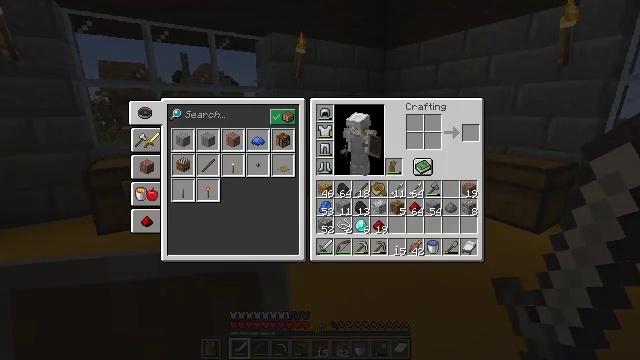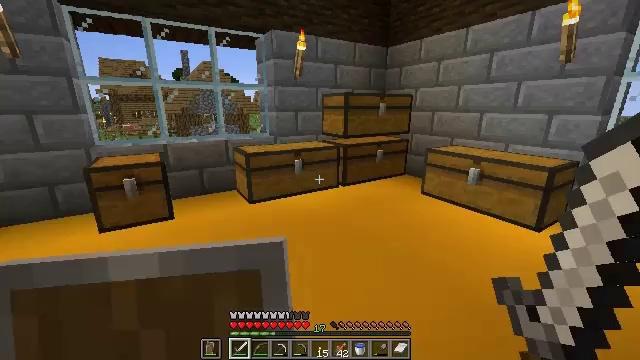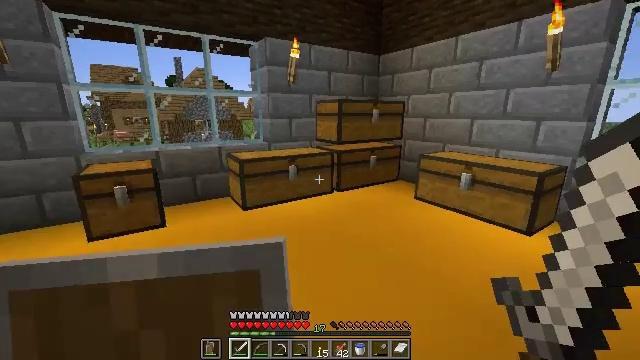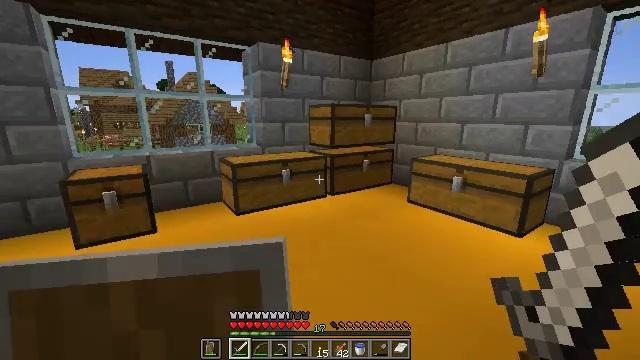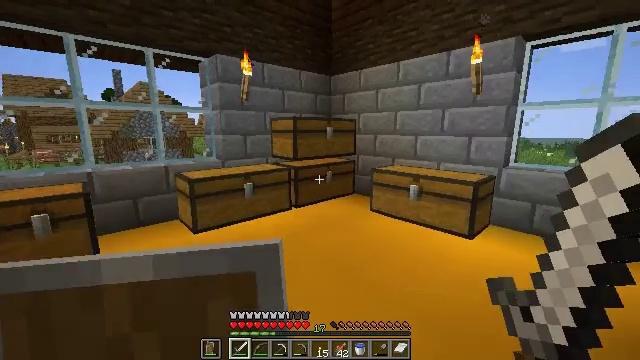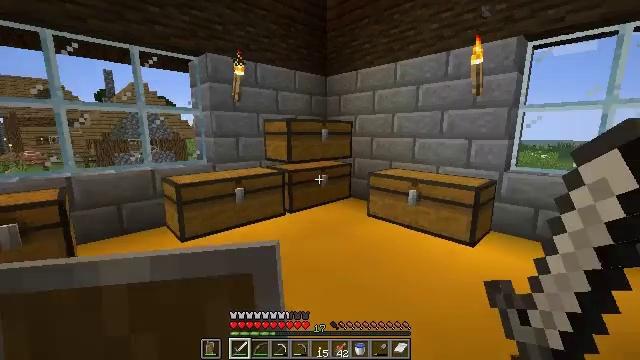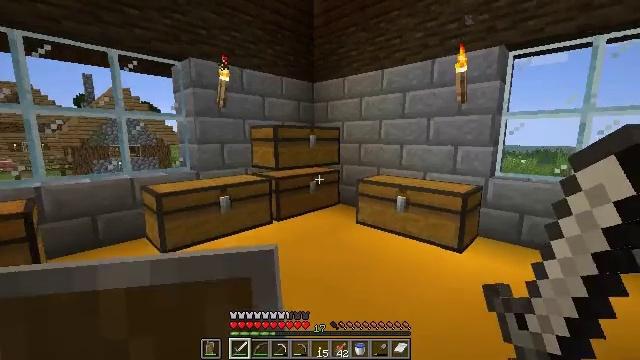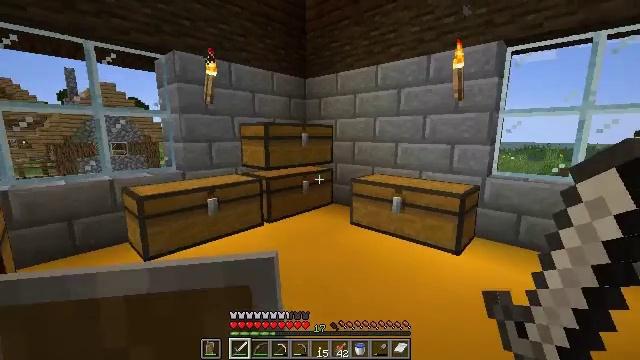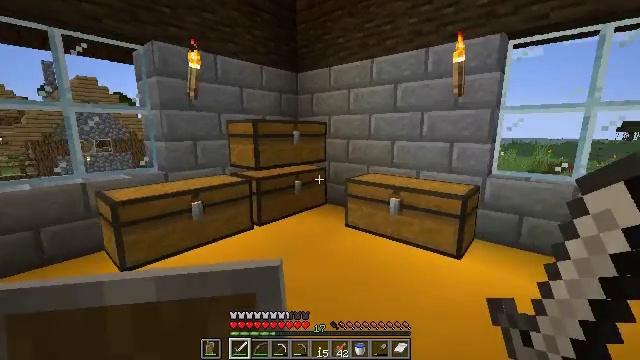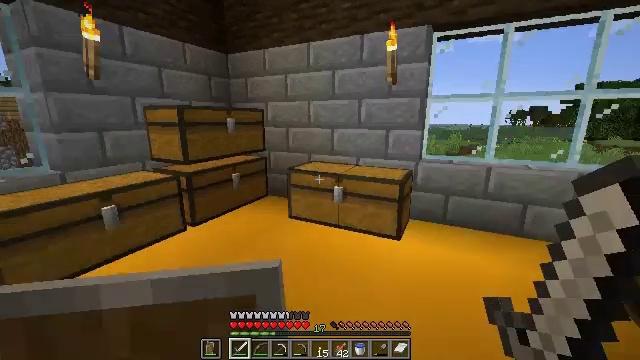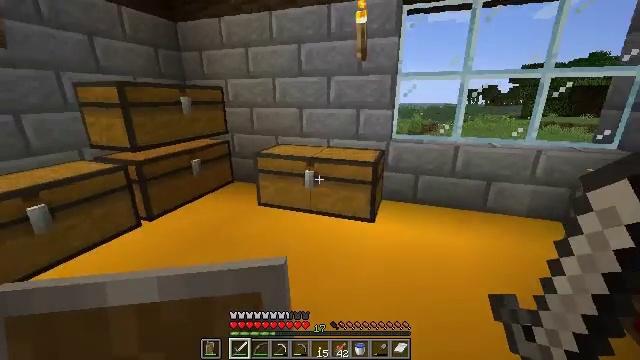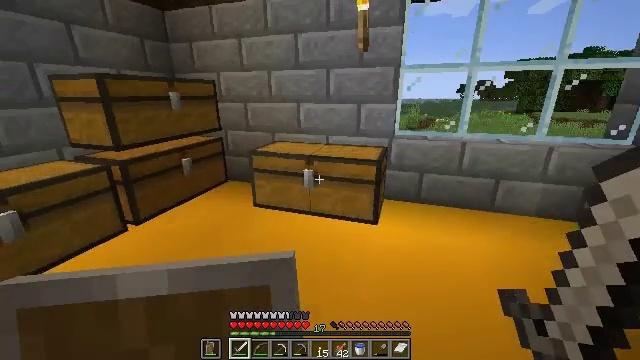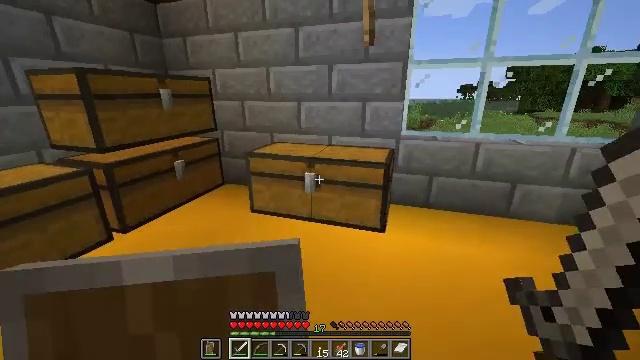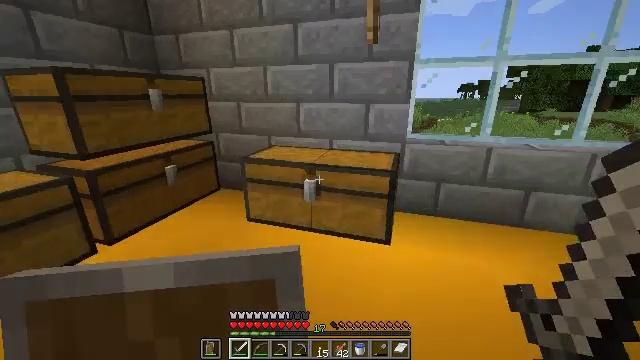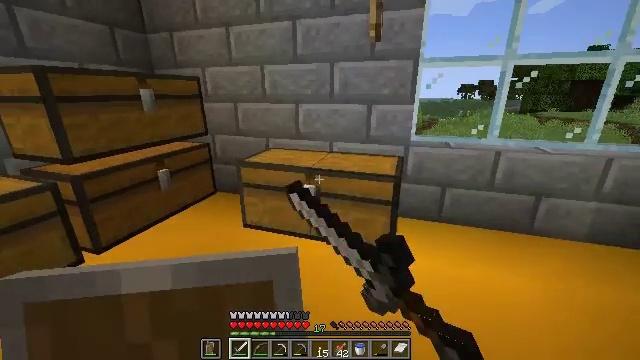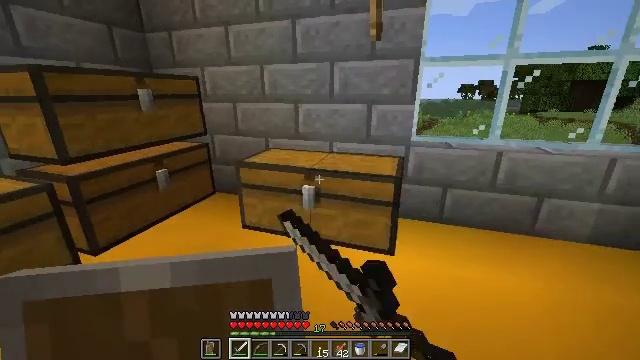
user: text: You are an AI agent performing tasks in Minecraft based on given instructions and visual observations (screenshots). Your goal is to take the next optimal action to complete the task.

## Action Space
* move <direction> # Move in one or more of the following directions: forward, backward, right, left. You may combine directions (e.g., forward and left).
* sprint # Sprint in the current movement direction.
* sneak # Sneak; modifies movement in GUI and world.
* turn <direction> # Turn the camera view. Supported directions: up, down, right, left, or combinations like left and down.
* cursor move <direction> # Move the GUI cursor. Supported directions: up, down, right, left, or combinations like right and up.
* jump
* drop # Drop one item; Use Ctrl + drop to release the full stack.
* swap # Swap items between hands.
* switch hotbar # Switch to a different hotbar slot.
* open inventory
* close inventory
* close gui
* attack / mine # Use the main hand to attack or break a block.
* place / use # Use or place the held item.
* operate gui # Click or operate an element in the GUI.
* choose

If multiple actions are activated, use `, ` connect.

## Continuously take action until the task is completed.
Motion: motion action
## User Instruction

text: Open your crafting table and make a redstone block.
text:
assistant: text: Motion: no_op
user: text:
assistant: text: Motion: turn right and up
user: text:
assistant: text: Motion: turn right
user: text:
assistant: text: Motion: move forward, turn right and up
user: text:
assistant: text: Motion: move forward
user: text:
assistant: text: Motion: move forward, turn right and up
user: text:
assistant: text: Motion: move forward, turn right
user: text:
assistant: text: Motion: move forward, turn right
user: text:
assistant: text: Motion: move forward, turn right and down
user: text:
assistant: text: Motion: move forward, turn right and down
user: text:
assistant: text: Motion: move forward, turn down
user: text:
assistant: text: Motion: move forward
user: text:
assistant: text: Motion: move forward, use / place
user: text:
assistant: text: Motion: use / place
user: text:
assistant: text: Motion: no_op
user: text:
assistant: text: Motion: no_op
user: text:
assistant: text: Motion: no_op
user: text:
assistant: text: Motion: no_op
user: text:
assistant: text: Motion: no_op
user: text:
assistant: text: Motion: no_op
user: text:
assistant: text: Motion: no_op
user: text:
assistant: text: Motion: no_op
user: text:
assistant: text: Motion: no_op
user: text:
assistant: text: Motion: sneak, cursor move right and down
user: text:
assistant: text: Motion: sneak, cursor move right and down
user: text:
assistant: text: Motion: sneak
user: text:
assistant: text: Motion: sneak, cursor move left and down
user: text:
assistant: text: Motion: sneak, cursor move left
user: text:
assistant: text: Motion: sneak
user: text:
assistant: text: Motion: sneak, cursor move right and up